Question: I'm trying to create a modal progress overlay in my Windows 8.1 app.
I have a class that creates a ContentDialog that fills the entire screen and is displayed ASynchronously as follows:
'''
_contentDialog = new ContentDialog();
_contentDialog.FullSizeDesired = true; // full screen
_contentDialog.Background = new SolidColorBrush(Colors.Black);
_contentDialog.Background.Opacity = 0.7;
await _contentDialog.ShowAsync();
'''
However this code is producing horizontal lines across the ContentDialog which I need to remove.

What is causing these lines to appear and how do I remove them?
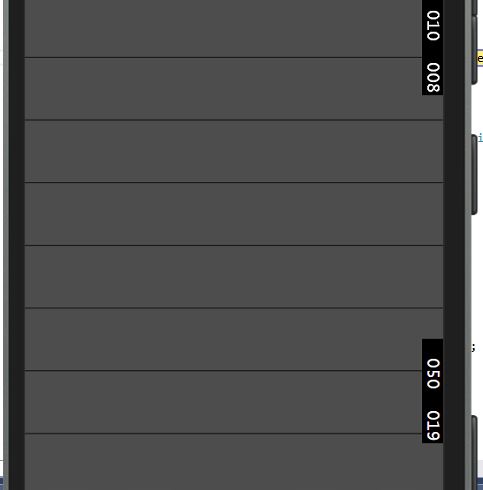
Answer: If you set the background of the ContentDialog to transparent it'll make the lines disappear. Unfortunately, you can't have it black.
'''
_contentDialog = new ContentDialog();
_contentDialog.Background = new SolidColorBrush(Colors.Transparent);
'''